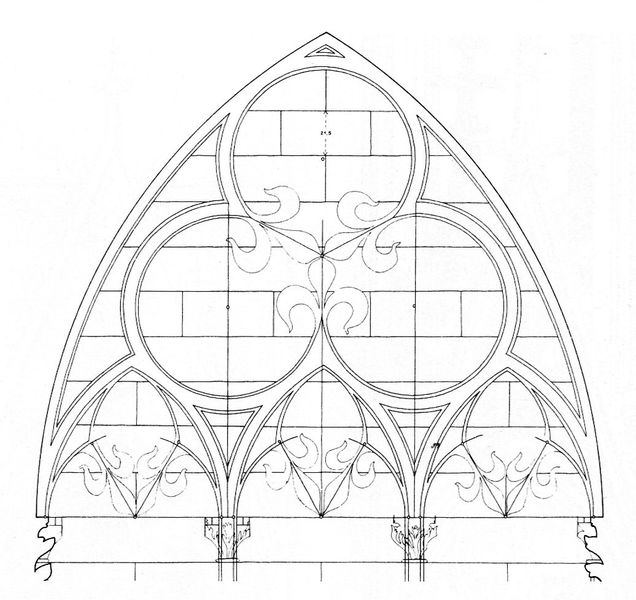
Titel: Elisabethkirche in Marburg
Standort: Marburg, Elisabethkirche (EU - D - H)
Schlagwörter: fenster, schwarz, säulen, tür, zeichnung, muster, steine, gotik, bogen, grafik, linien, spitz, verzierung, striche, tor, entwurf, gotisch, spitzbogen, konstruktion, vierecke, masswerk, kirchenfenster, dreipass